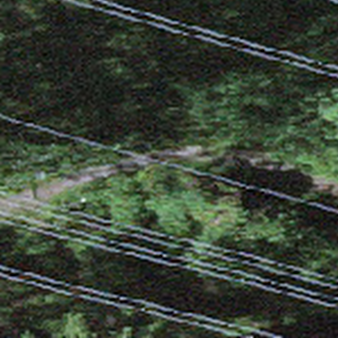
Label: other